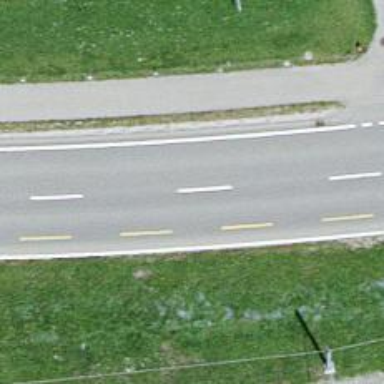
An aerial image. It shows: Secondary road with asphalt surface. There is dedicated cycle lane on the left side.